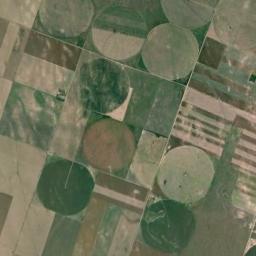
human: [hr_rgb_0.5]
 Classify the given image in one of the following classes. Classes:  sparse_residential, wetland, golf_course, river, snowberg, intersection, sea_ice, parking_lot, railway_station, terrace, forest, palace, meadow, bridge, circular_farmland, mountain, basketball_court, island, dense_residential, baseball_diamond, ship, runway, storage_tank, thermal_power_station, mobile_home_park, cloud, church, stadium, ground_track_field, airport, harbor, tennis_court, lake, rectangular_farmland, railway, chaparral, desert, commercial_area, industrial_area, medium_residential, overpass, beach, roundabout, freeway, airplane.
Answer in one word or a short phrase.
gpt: circular_farmland